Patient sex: F
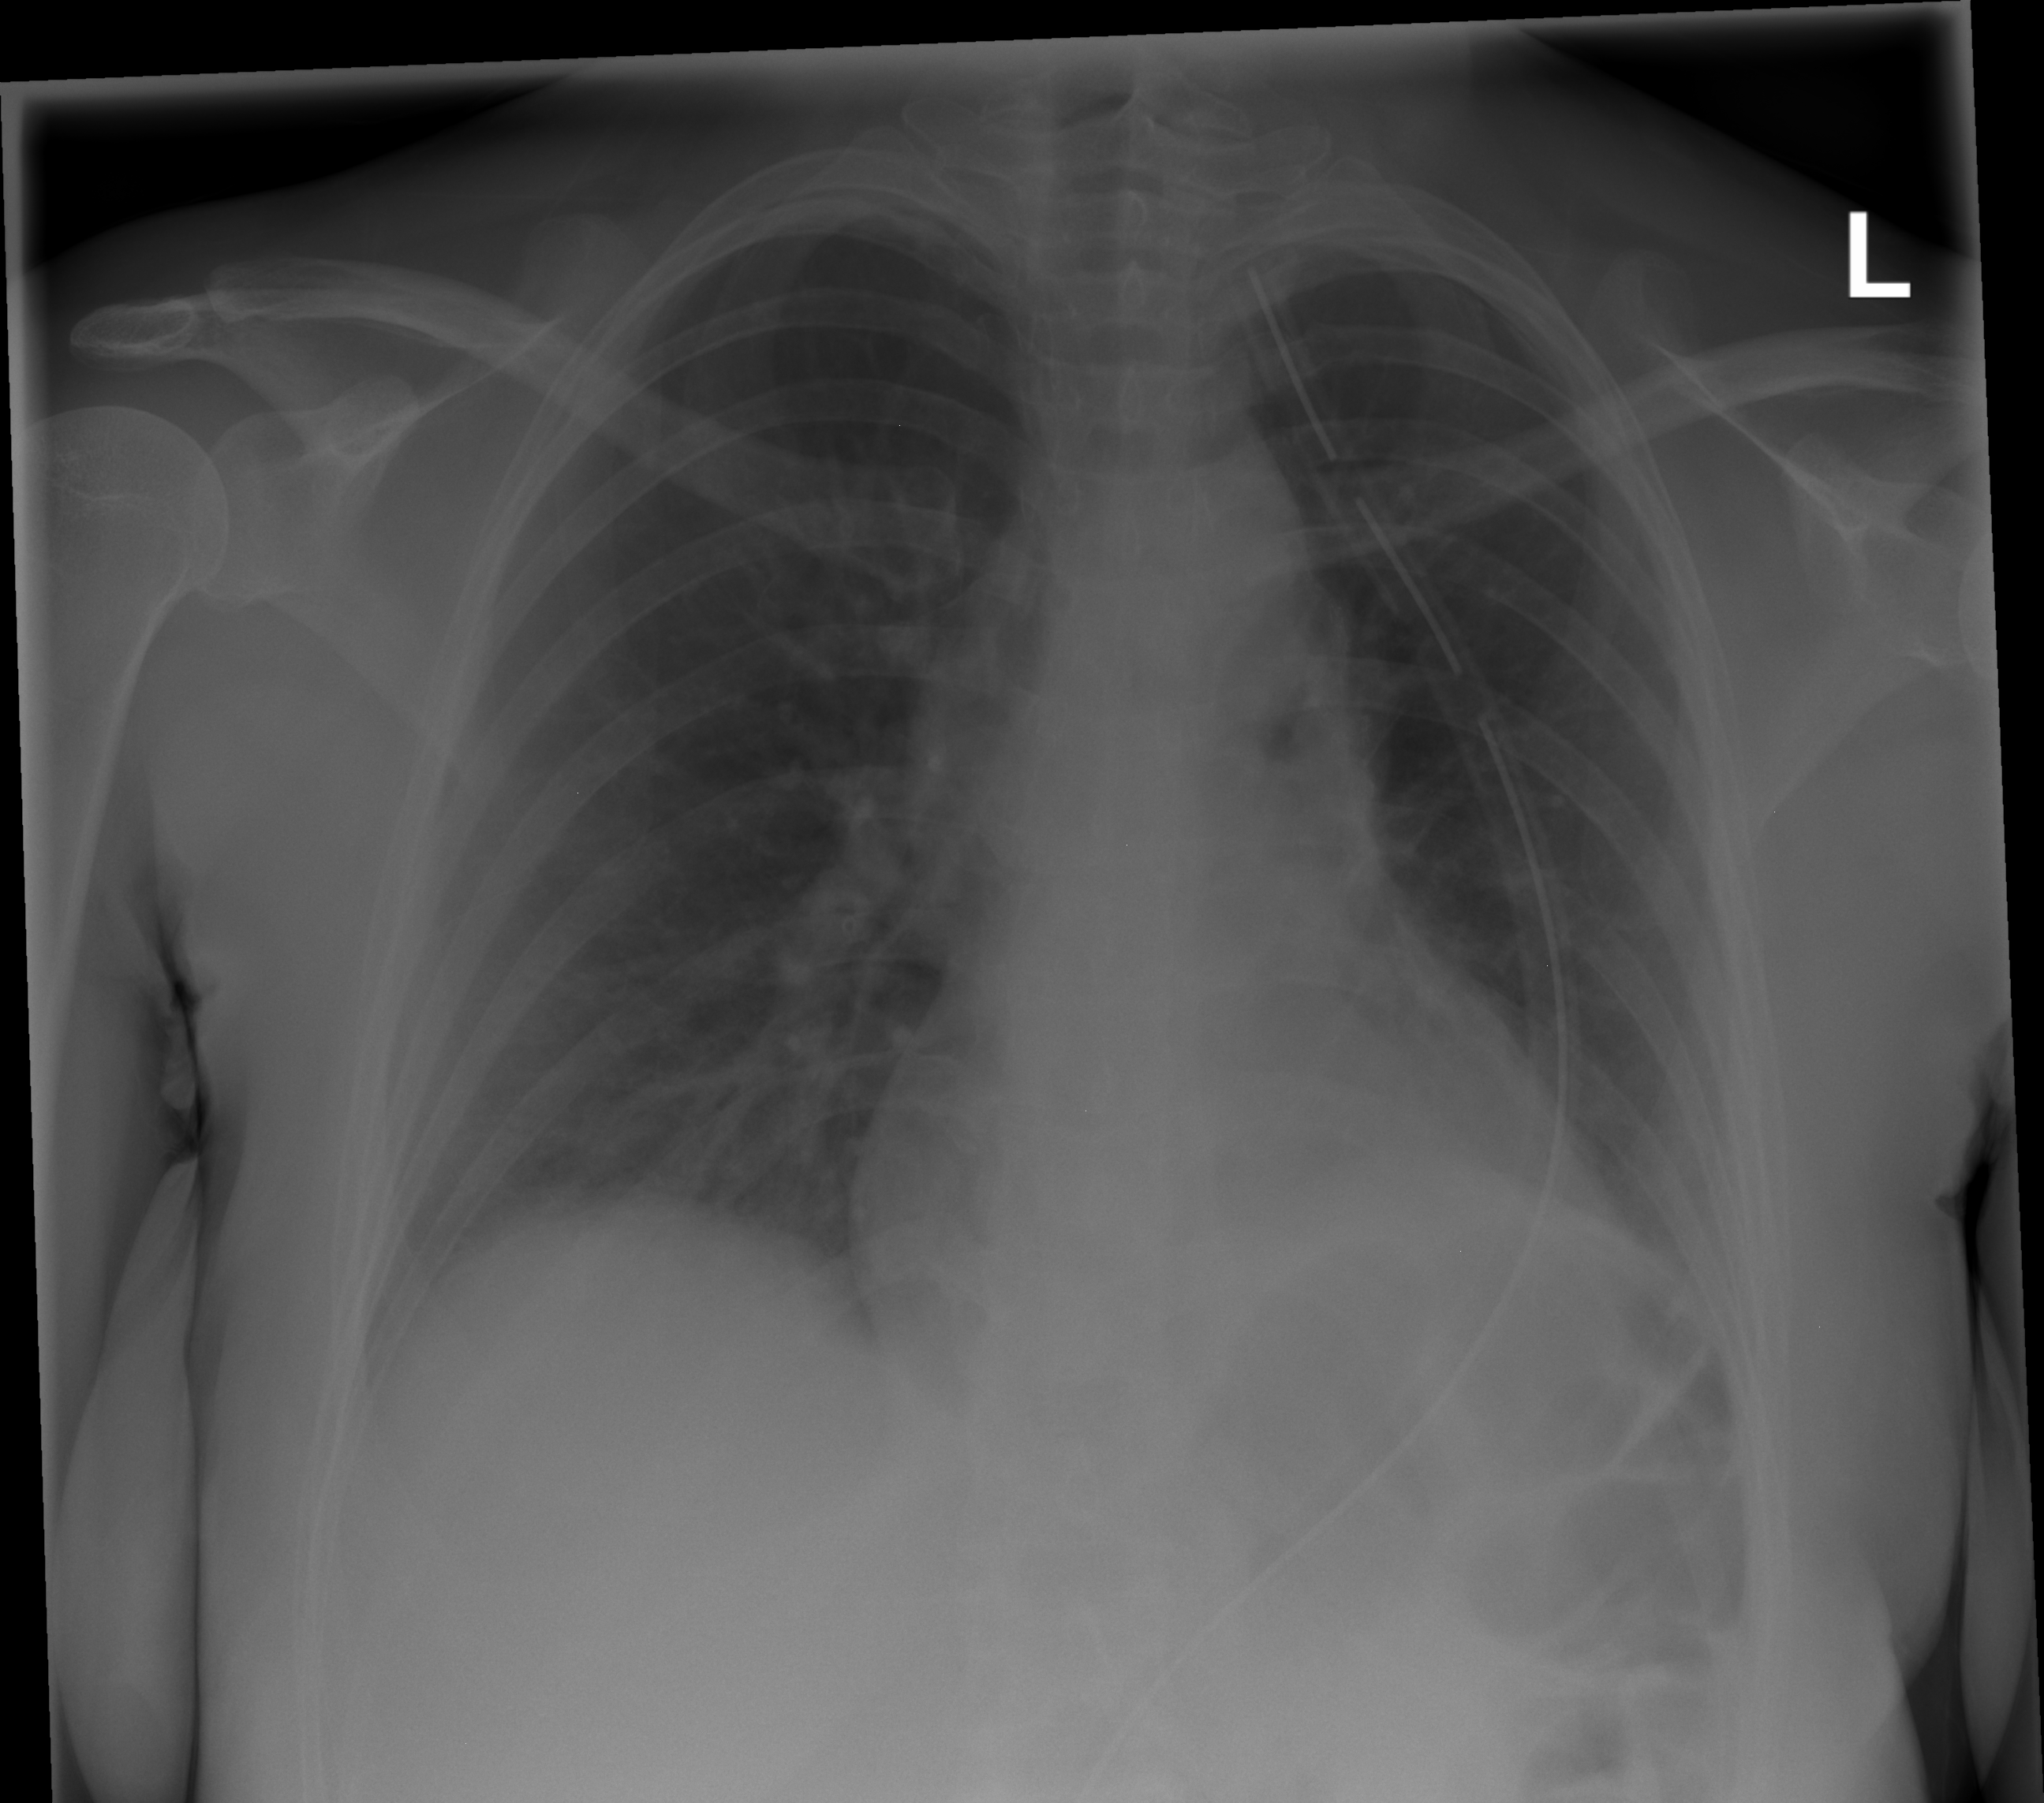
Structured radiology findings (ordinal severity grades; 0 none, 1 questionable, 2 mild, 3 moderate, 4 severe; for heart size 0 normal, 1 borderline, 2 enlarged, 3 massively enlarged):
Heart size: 0
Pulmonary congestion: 0
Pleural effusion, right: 0
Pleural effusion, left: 0
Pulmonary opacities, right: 0
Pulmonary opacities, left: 0
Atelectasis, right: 0
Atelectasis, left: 1